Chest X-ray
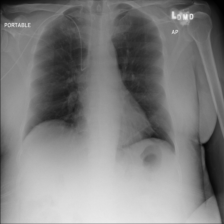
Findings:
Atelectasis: negative
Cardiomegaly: negative
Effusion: negative
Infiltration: negative
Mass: negative
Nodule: negative
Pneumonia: negative
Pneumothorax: negative
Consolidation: negative
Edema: negative
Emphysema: negative
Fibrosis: negative
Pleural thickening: negative
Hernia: negative